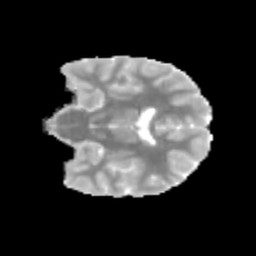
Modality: MD
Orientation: coronal
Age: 12
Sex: female
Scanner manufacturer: siemens
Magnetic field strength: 3 T
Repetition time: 3.8 s
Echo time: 0.07 s